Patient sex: F
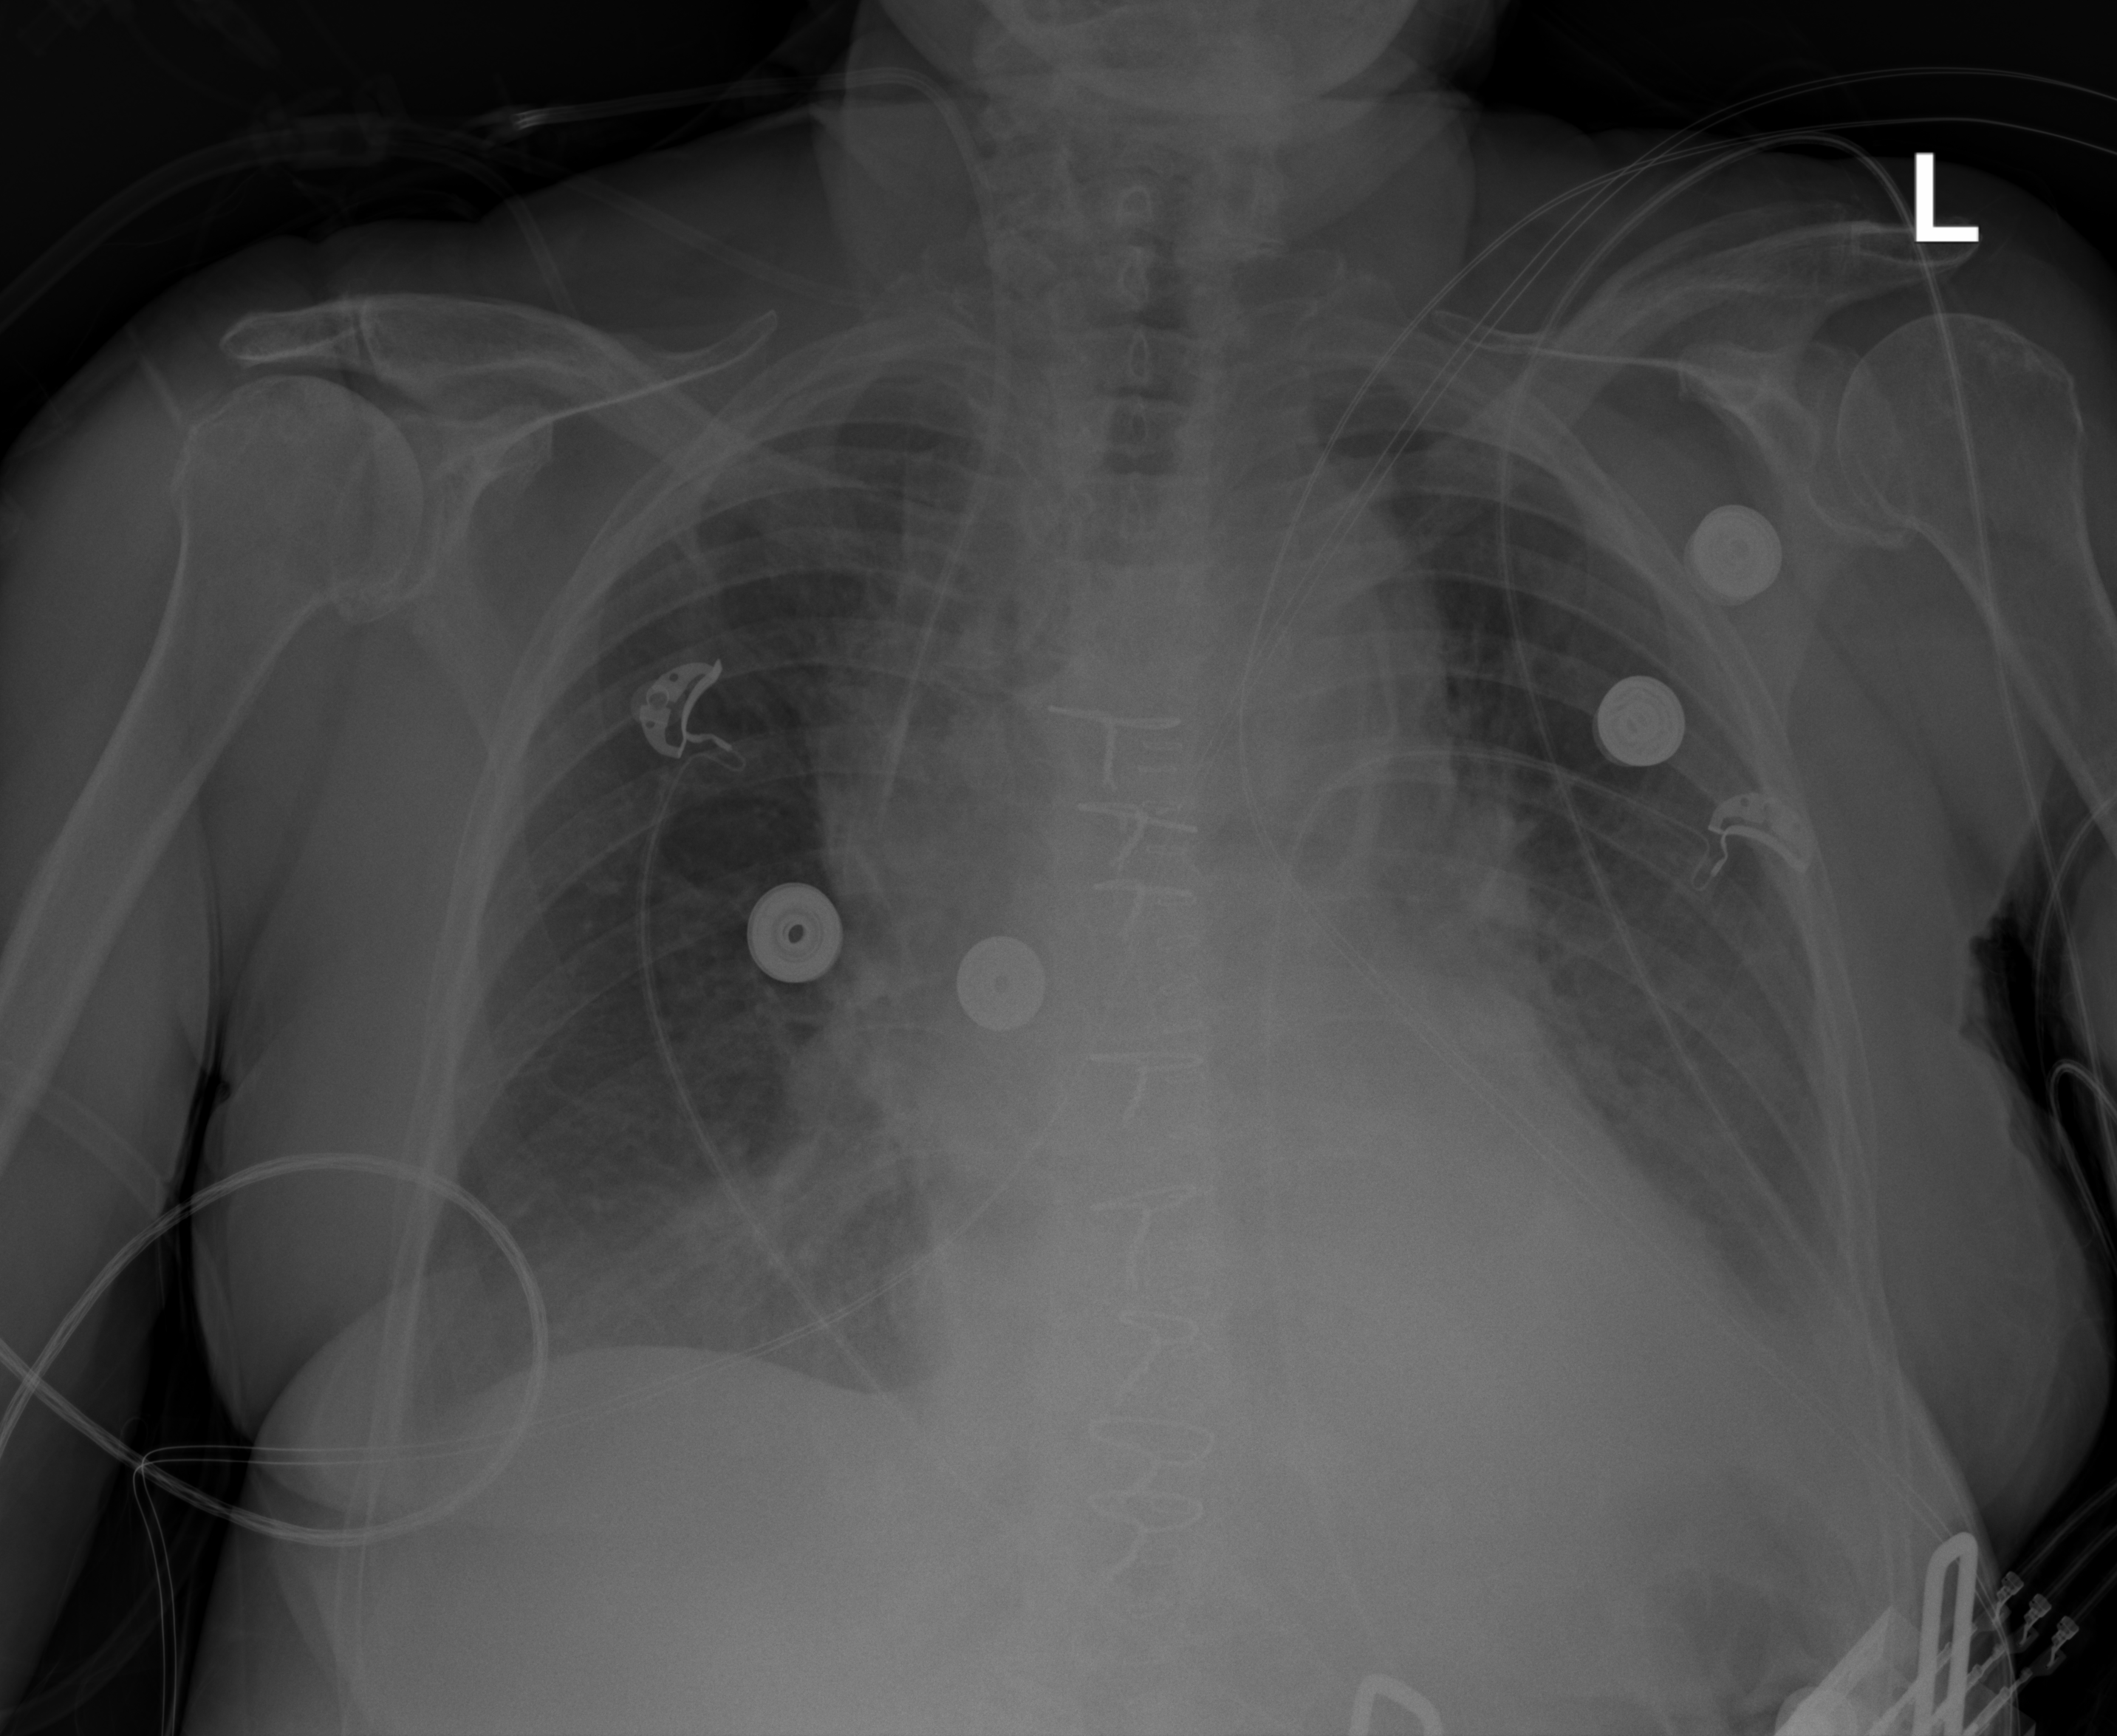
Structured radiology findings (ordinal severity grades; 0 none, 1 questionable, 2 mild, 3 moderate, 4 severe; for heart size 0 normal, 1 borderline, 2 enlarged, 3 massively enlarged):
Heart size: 1
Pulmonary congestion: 2
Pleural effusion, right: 0
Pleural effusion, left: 2
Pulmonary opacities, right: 0
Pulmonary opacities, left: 0
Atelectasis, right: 2
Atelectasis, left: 2